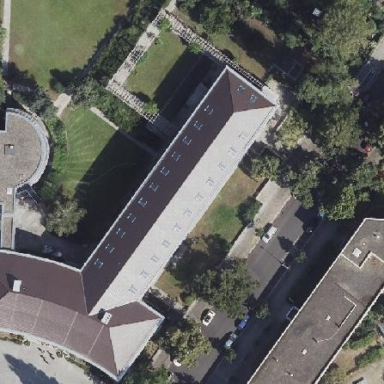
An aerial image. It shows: School.